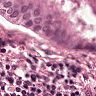
Metastatic tissue present: yes